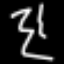
Label: squiggle